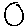
Label: circle